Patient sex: F
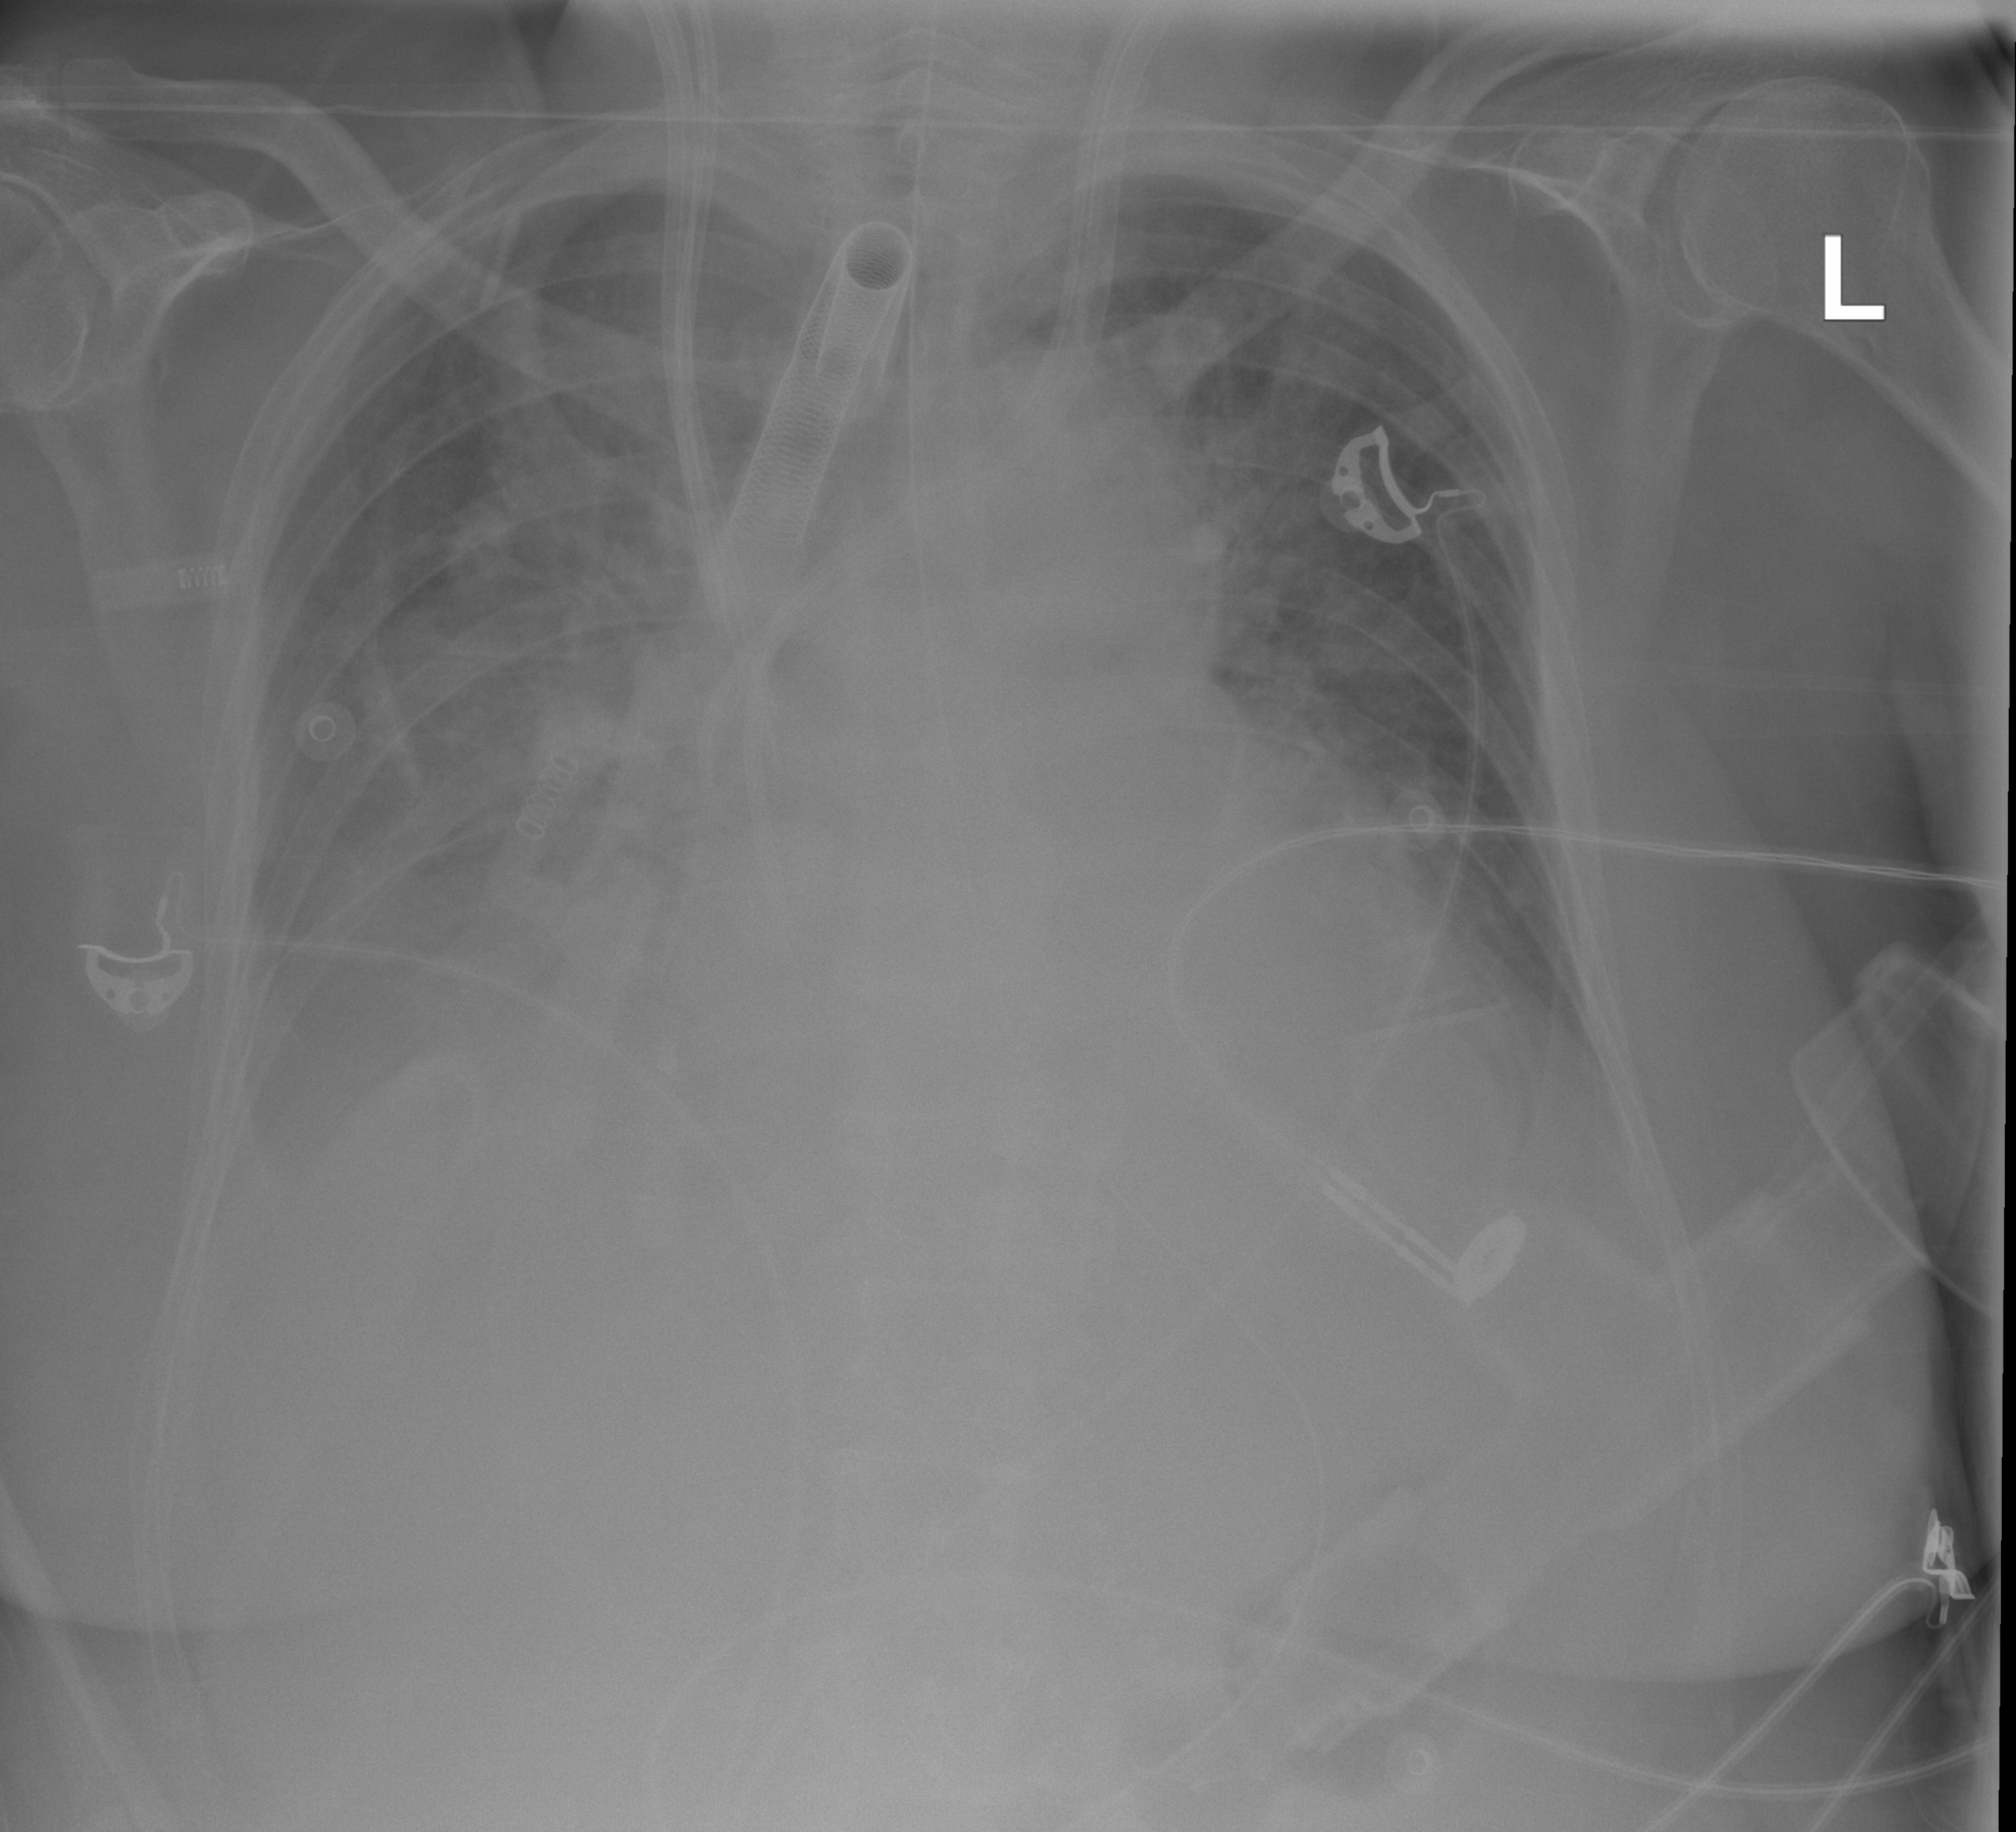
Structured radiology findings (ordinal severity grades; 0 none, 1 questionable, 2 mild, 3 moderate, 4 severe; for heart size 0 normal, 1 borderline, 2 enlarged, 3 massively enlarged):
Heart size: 2
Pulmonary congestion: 2
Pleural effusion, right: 2
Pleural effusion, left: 2
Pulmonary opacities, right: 1
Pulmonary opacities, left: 0
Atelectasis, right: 2
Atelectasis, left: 2